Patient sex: M
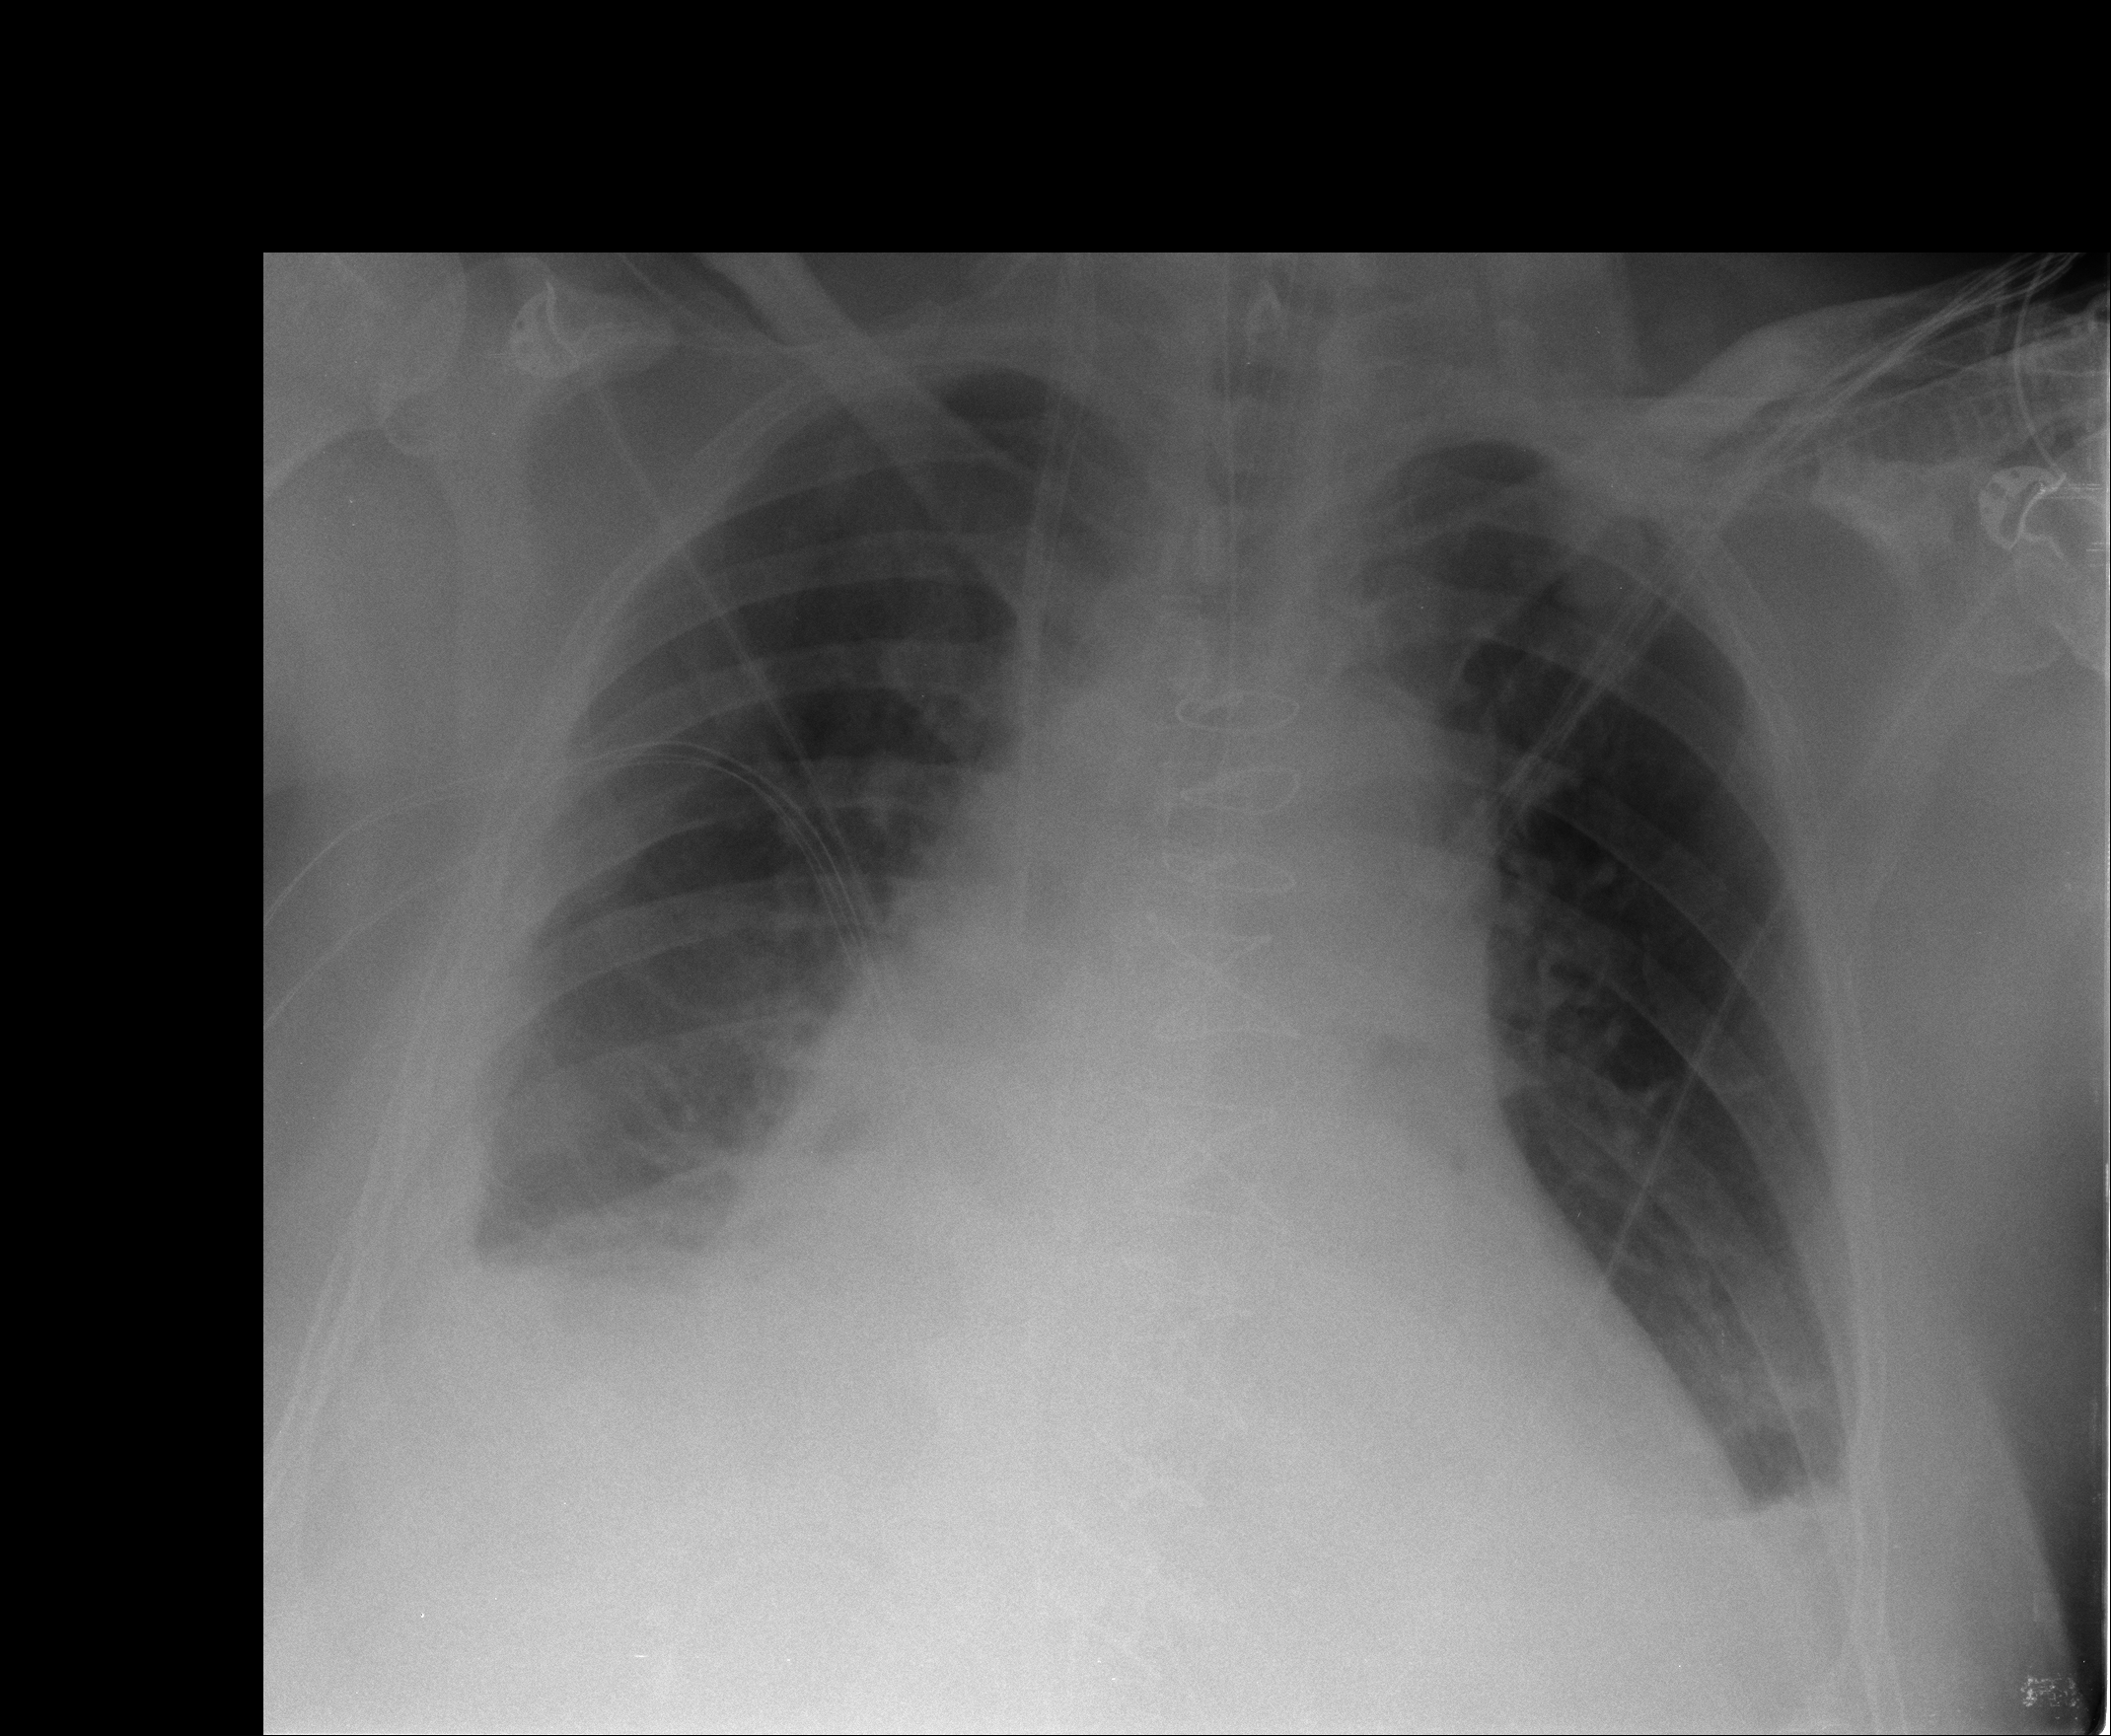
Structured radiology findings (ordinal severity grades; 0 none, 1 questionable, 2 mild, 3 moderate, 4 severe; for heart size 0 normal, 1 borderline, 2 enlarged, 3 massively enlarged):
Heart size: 1
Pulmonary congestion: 0
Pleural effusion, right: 2
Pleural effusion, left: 0
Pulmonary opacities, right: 0
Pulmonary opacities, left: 0
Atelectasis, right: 2
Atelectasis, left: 1